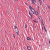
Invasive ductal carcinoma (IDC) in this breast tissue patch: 1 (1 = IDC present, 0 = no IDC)